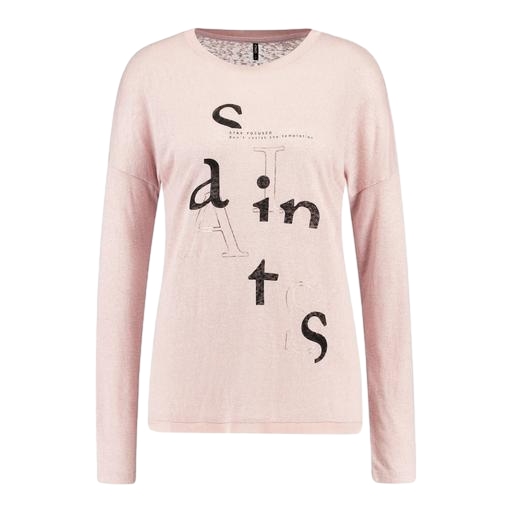
pink long sleeve slub tee, pink long sleeve tee, pink long-sleeve t-shirt, white background